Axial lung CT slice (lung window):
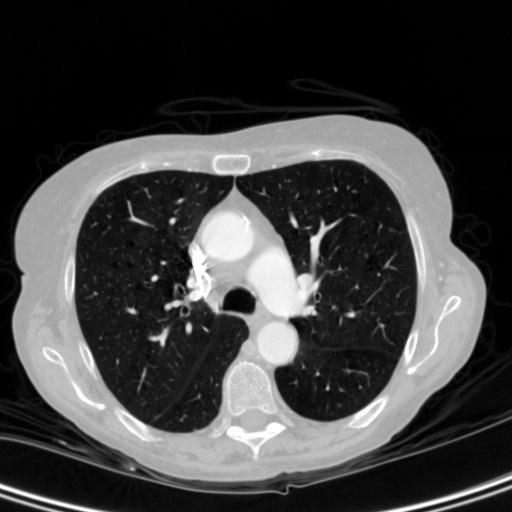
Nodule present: no